Question: I am trying to visualize the information of a JSON object in an HTML page, the information is taken through a WebSocket and then outputted using HTTP in and HTTP out nodes.
My problem is that I am not really sure what nodes to use after the HTTP/in the node in order to parse through the object and output the information in table form in an HTML page.
The JSON object looks like this:
'''
[
{
"Name":"asa",
"Country":"ny",
"Index":"48",
"Status":"ok",
"Speed":"2.3",
"Direc":"83",
"PublishTime":"2018-04-15 15:00",
"Latitude":"25.129167",
"Longitude":"121.760056"
'''

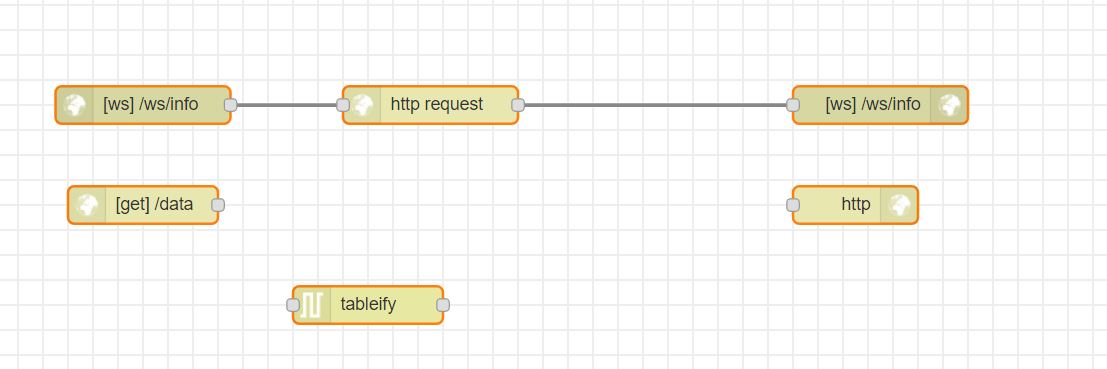
Answer: You need to look at using the <URL>.
You can use a Change node or a Function node to store and retrieve values from the Context. E.g. One in the WS flow to store and one in the HTTP flow to recover the data.
Once you have the data in the context, you can use the built in Template node to format the data. Or if you want the tableify you seam to already have installed.